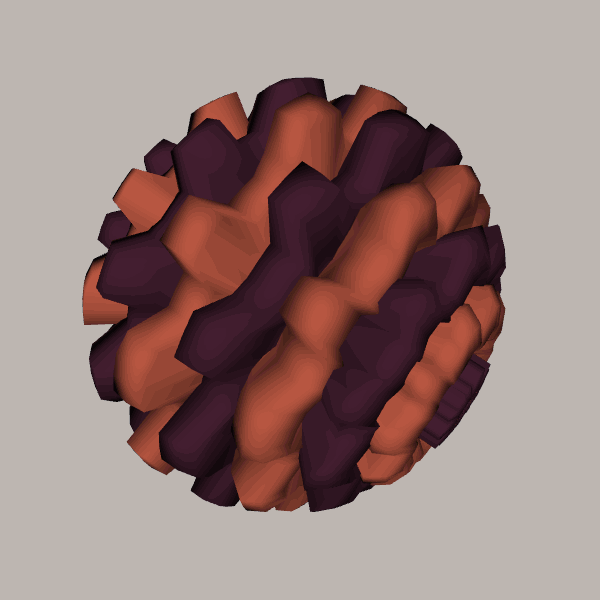
Background: light